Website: home-depot
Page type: customer-info-address
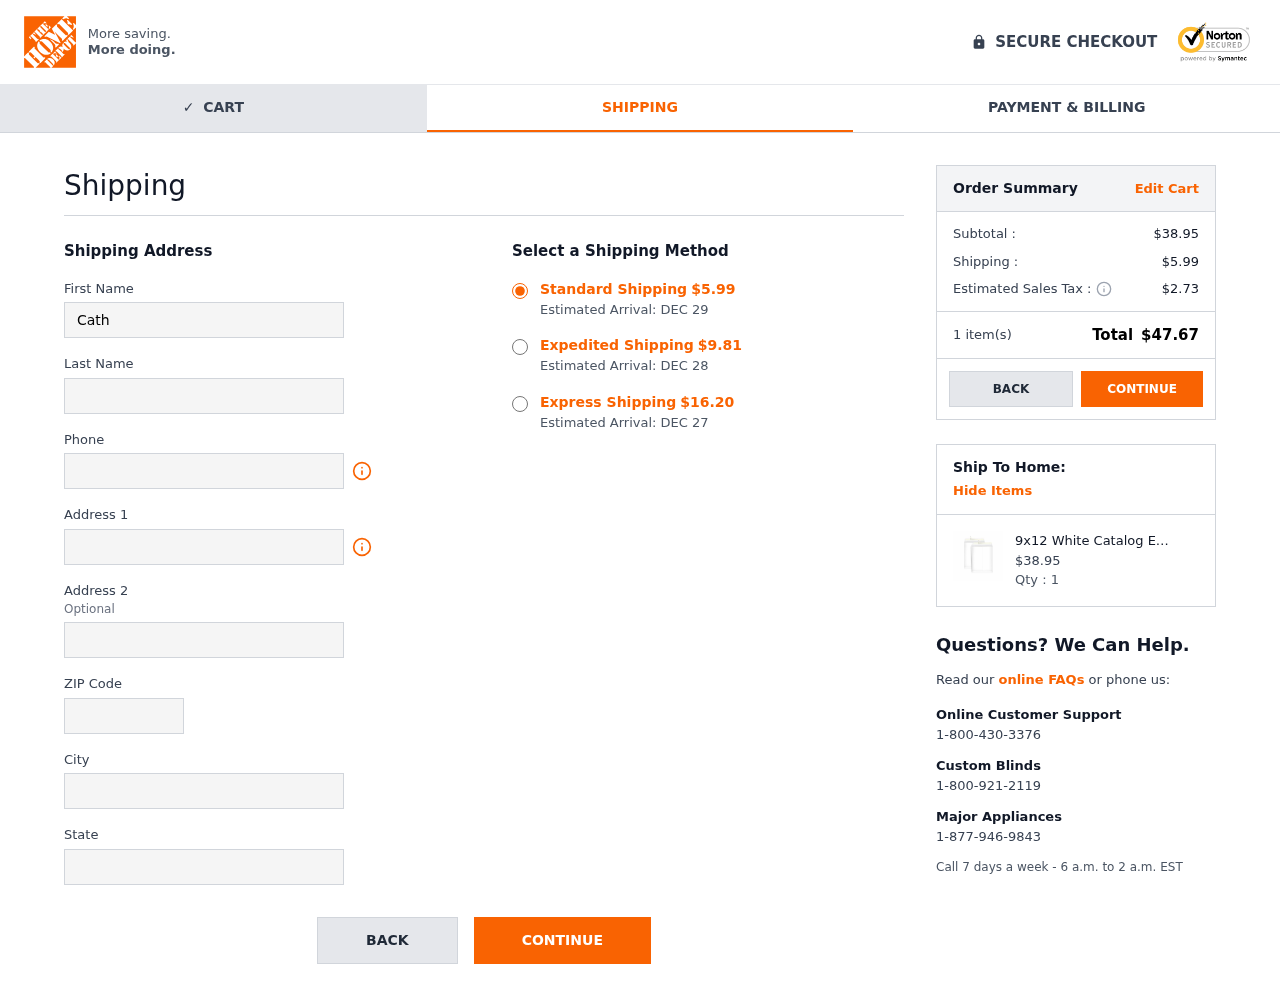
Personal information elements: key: PII_CITY
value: Rhondafurt
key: PII_FIRSTNAME
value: Catherine
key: PII_LASTNAME
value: Cardenas
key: PII_PHONE
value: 5318586340
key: PII_POSTCODE
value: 14072
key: PII_STATE
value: Pennsylvania
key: PII_STREET
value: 8152 Michael Plain
Product elements: key: PRODUCT1_NAME
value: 9x12 White Catalog Envelope, Peel & Seal
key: PRODUCT1_PRICE
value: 38.95
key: PRODUCT1_QUANTITY
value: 1
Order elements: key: ORDER_SHIPPING_COST
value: $5.99
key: ORDER_DELIVERY_DATE
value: Estimated Arrival: DEC 29
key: ORDER_SHIPPING_COST_EXPEDITED
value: $9.81
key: ORDER_DELIVERY_DATE_EXPEDITED
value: Estimated Arrival: DEC 28
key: ORDER_SHIPPING_COST_EXPRESS
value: $16.20
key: ORDER_DELIVERY_DATE_EXPRESS
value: Estimated Arrival: DEC 27
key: ORDER_SUBTOTAL
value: $38.95
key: ORDER_TAX
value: $2.73
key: ORDER_NUM_ITEMS
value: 1 item(s)
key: ORDER_TOTAL
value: $47.67